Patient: sex F, age 63
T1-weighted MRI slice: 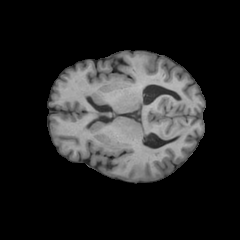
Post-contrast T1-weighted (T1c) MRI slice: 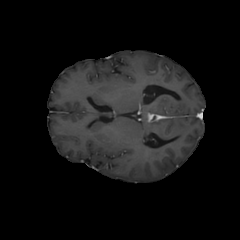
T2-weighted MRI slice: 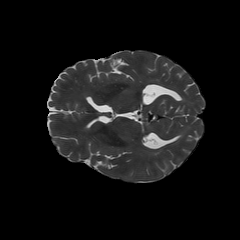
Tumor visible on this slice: no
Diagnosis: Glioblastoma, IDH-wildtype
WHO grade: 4